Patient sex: M
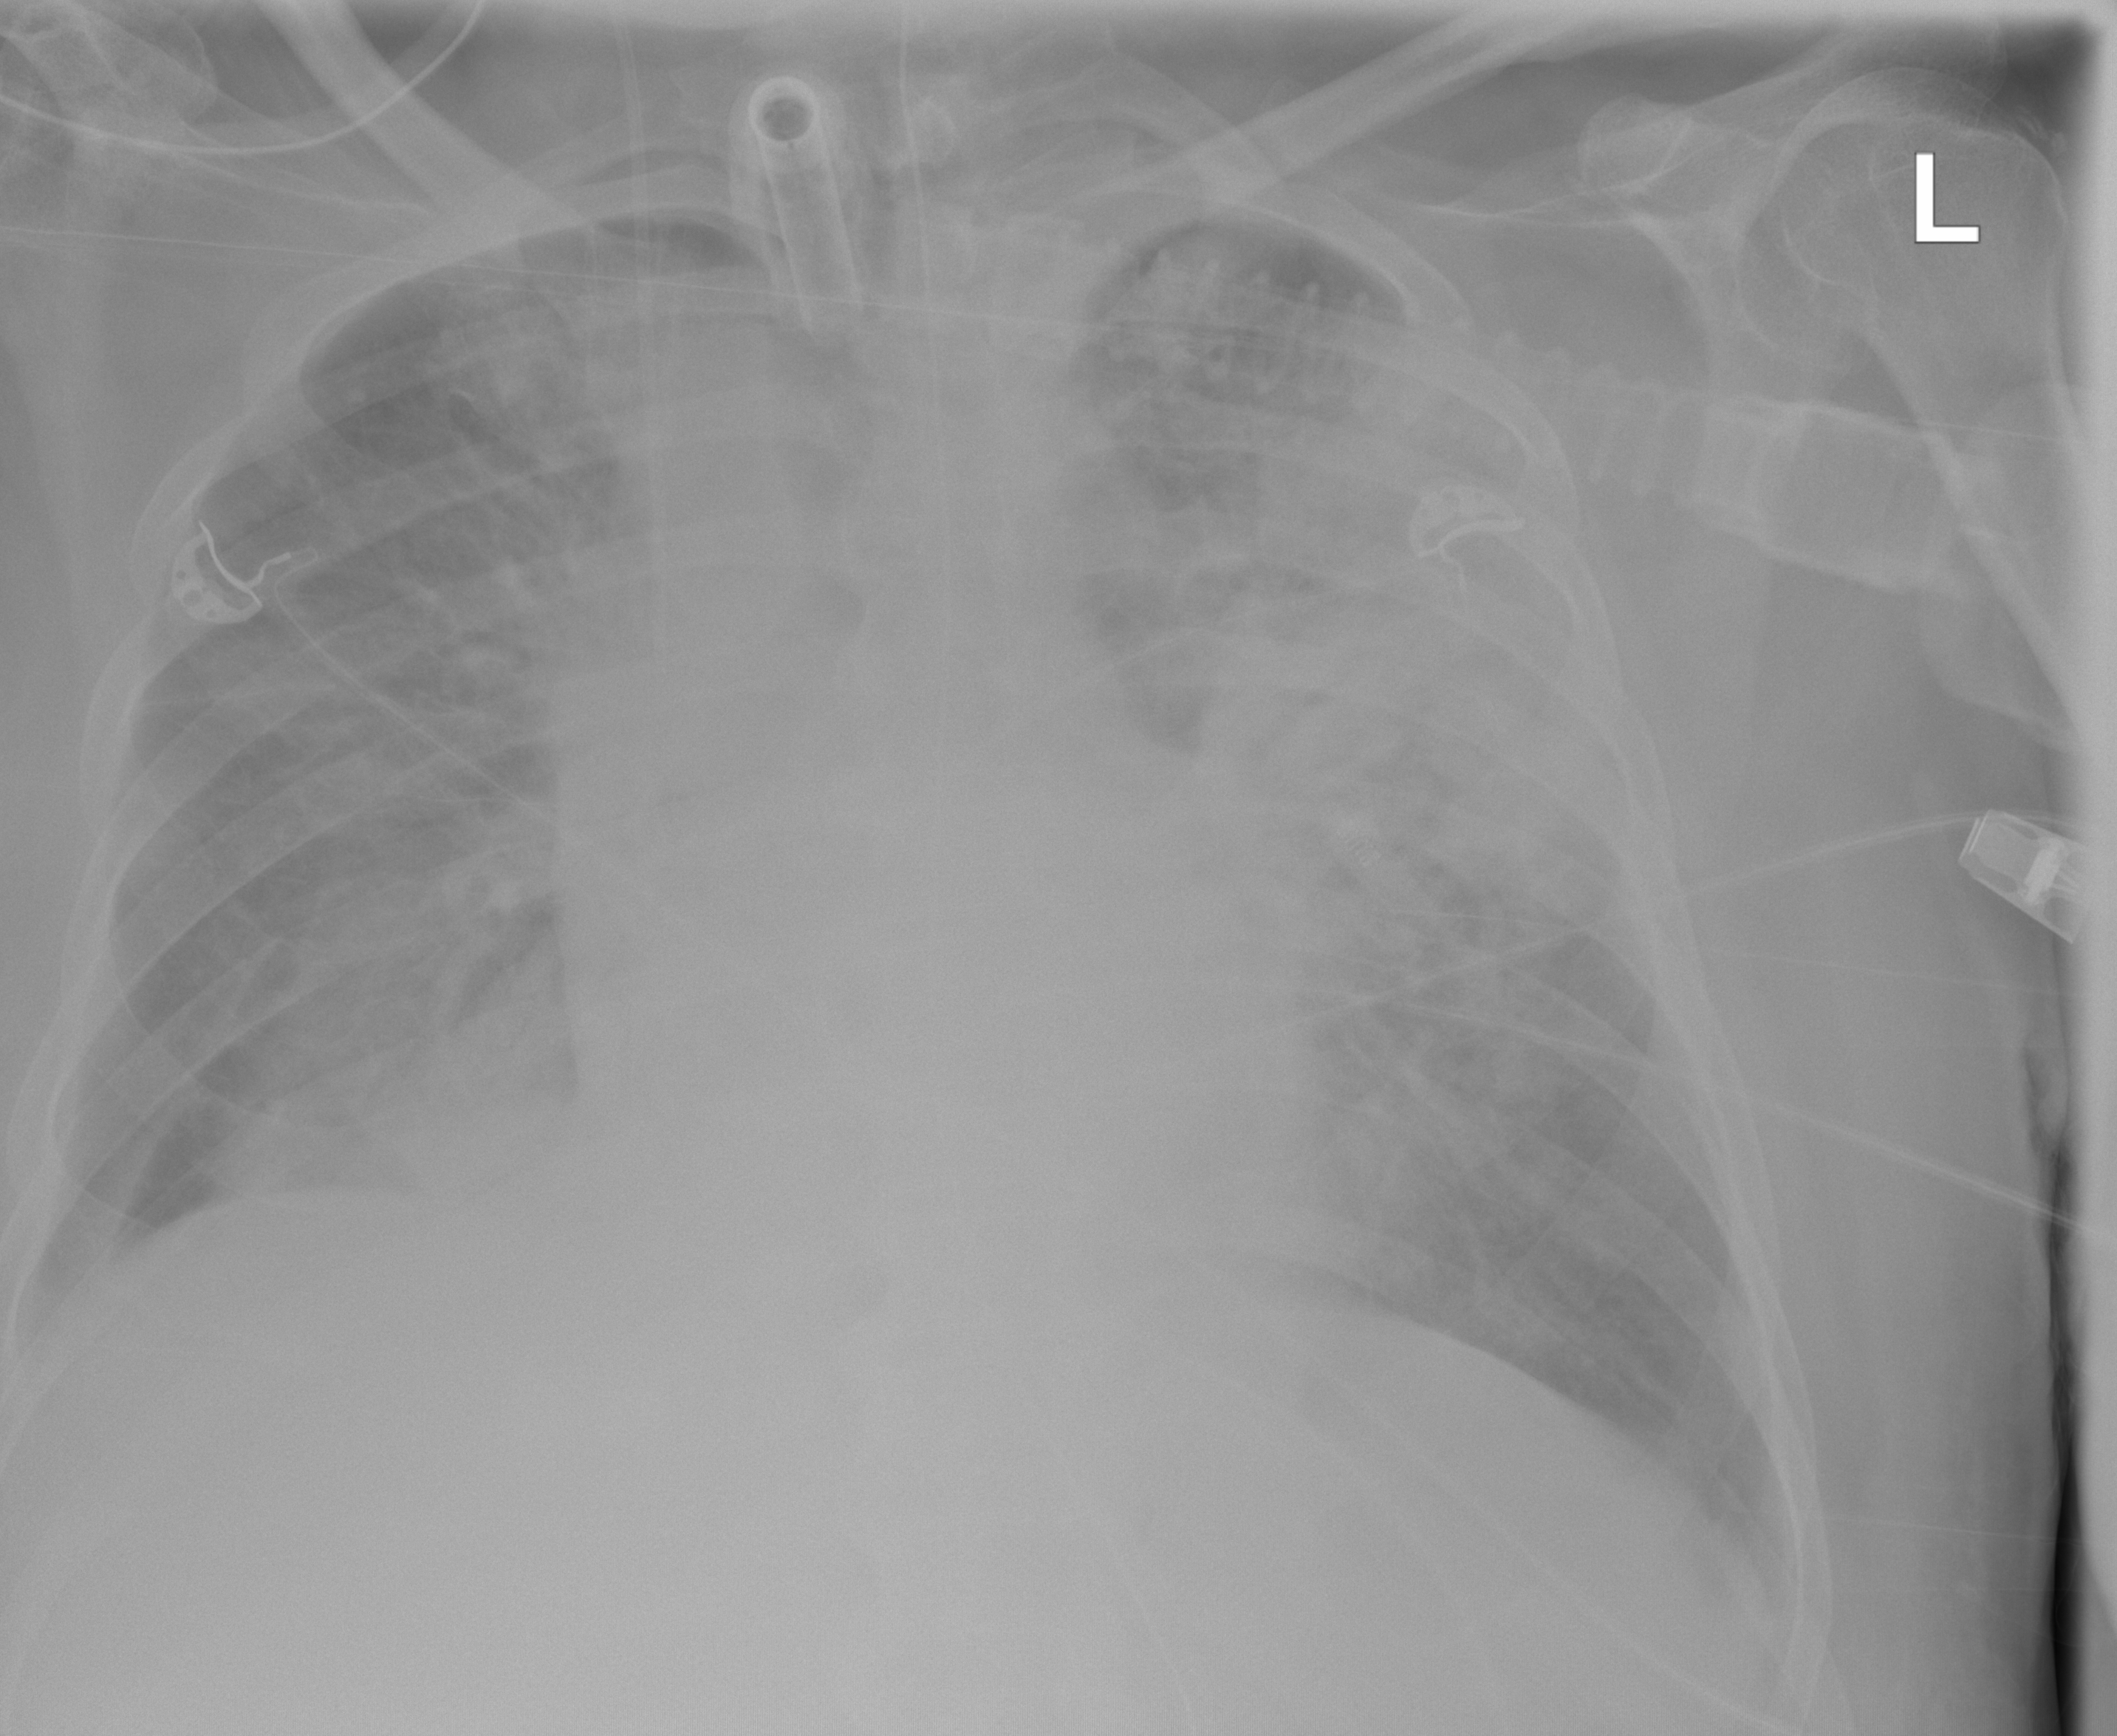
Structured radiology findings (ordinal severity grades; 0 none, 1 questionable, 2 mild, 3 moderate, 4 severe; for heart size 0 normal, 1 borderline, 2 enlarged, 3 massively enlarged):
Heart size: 2
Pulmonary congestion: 2
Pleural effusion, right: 0
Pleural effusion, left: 0
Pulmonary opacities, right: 3
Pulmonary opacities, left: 4
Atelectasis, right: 2
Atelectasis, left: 2